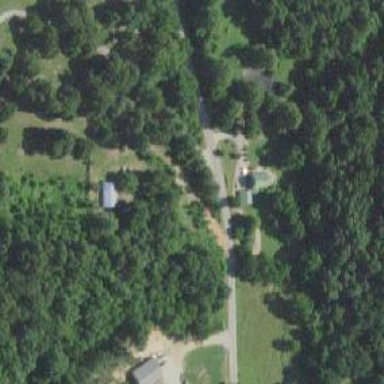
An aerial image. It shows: Driveway leading to service road.